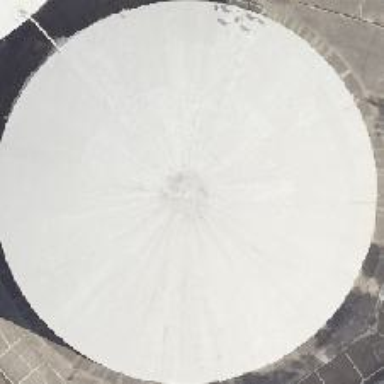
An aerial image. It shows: Storage tank which is man-made and housed in building.